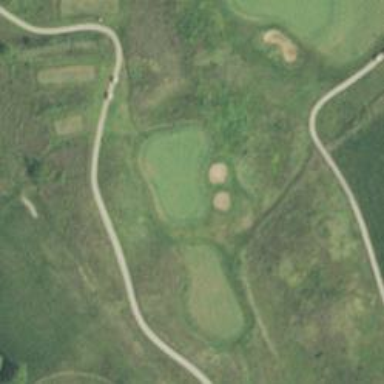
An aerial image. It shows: Area with grass used as rough in golf course.